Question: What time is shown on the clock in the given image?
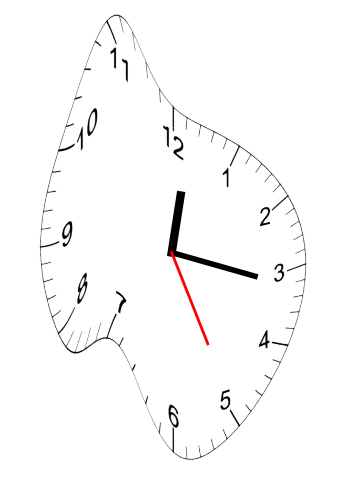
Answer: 12:16:25